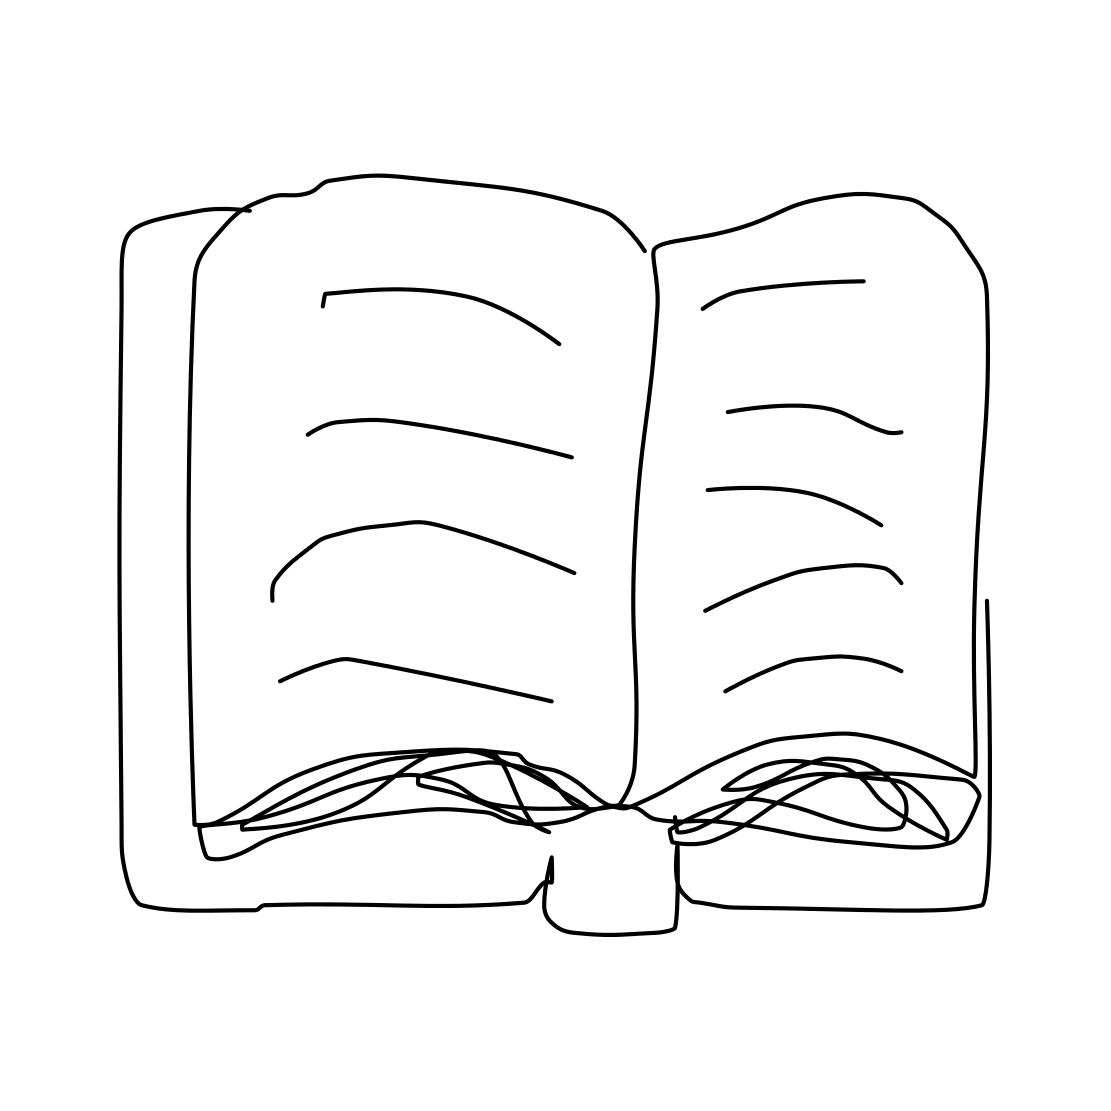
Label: book